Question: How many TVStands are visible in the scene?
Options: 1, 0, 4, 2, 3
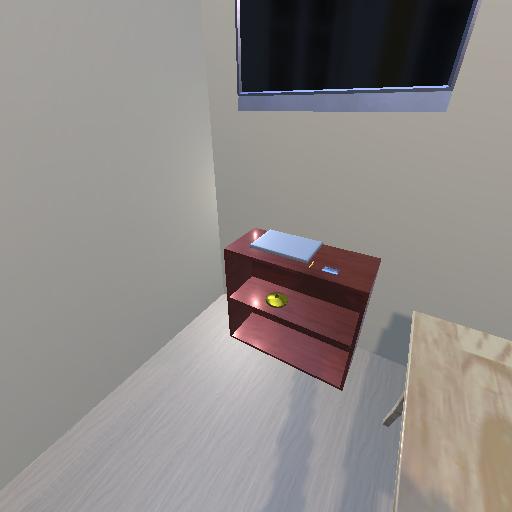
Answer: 1